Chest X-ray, PA view. Patient: 55 years old, sex M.
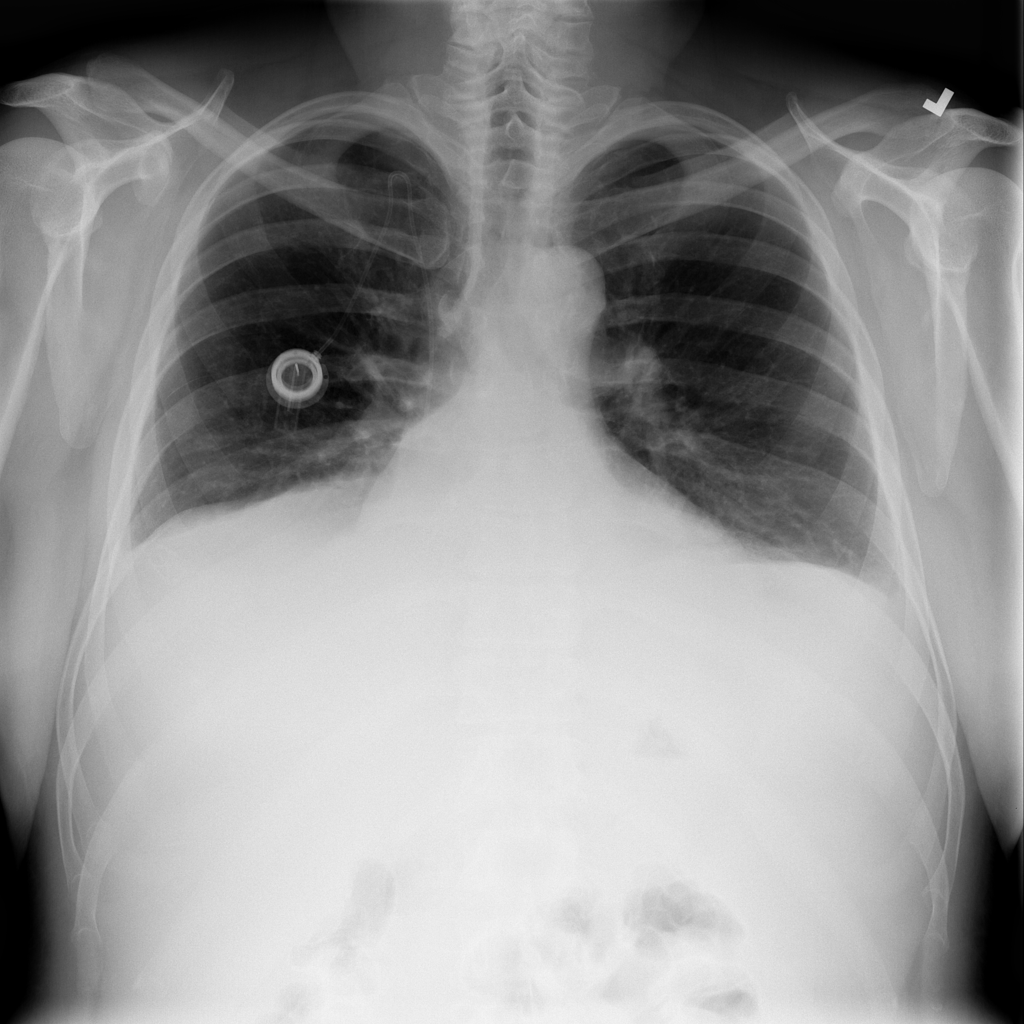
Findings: No Finding